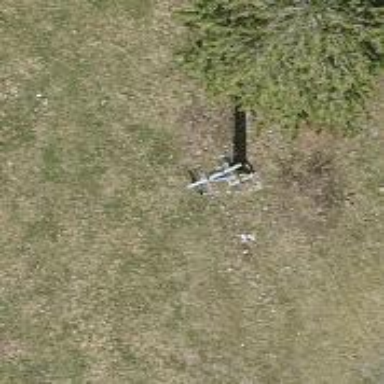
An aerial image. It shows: Pylon used for aerialway.